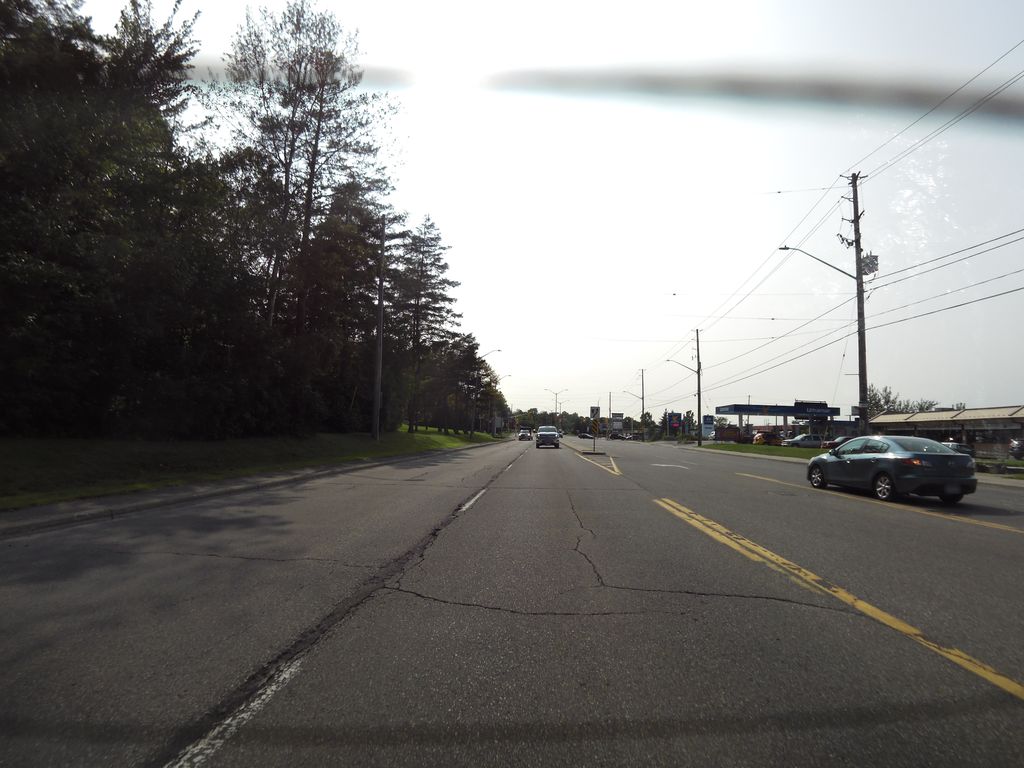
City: ottawa-gatineau